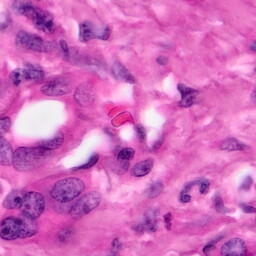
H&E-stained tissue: Pancreatic